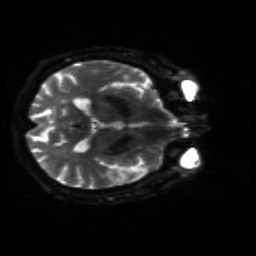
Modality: sbref
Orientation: axial
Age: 58
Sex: male
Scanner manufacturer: siemens
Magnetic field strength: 3 T
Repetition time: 4.71 s
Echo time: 0.0906 s